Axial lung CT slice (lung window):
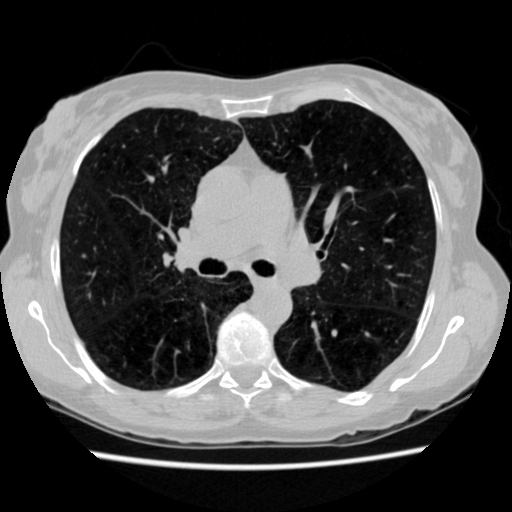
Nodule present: no